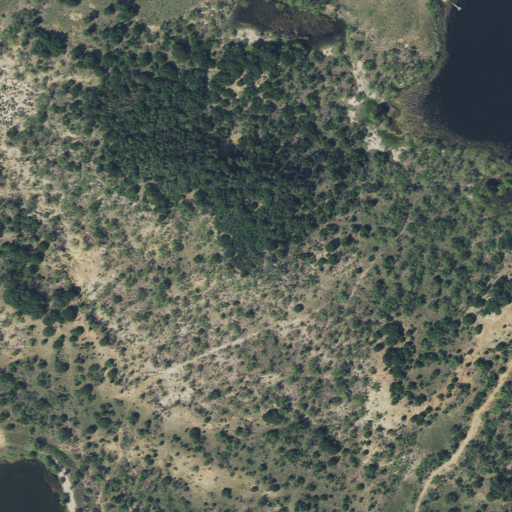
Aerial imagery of mountain in Texas named Green Top containing grassland, shrub, evergreen forest, and open water